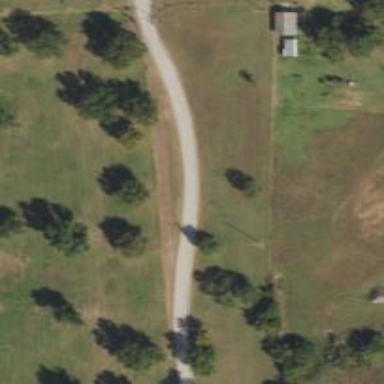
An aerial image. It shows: Driveway.